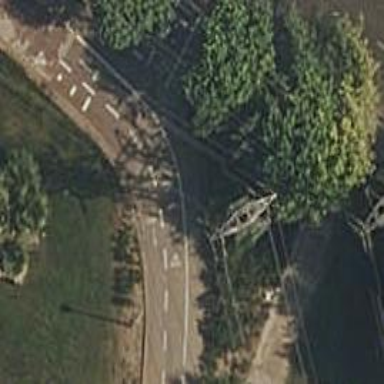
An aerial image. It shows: Power line in the image.